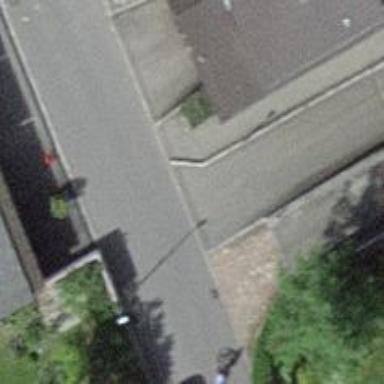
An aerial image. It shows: Asphalt road in living street.